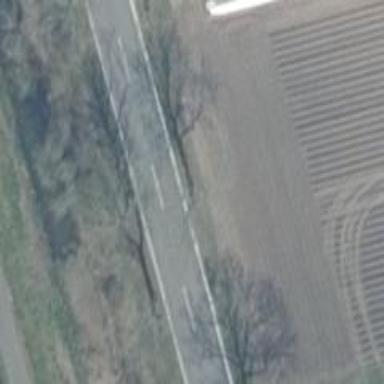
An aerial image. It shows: Row of deciduous broadleaved trees.